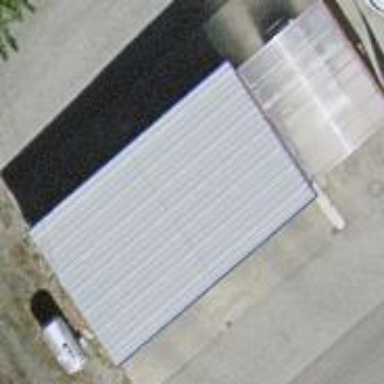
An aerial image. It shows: Car wash facility located inside building.